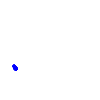
Particle: electron